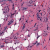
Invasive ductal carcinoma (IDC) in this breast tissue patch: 0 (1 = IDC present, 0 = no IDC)